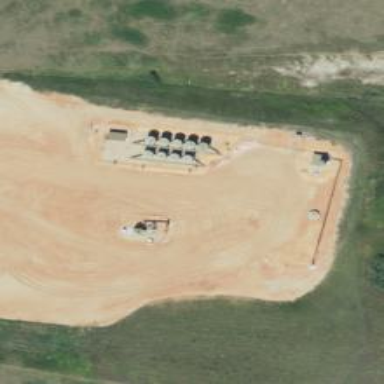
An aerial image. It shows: Petroleum well.